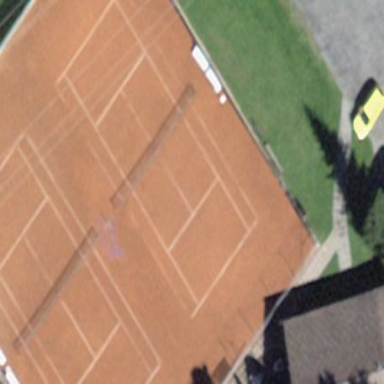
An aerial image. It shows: Tennis court on the leisure land pitch.